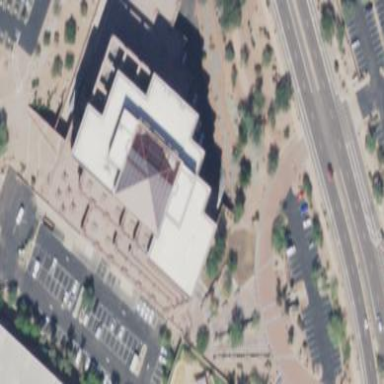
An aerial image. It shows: Office building.